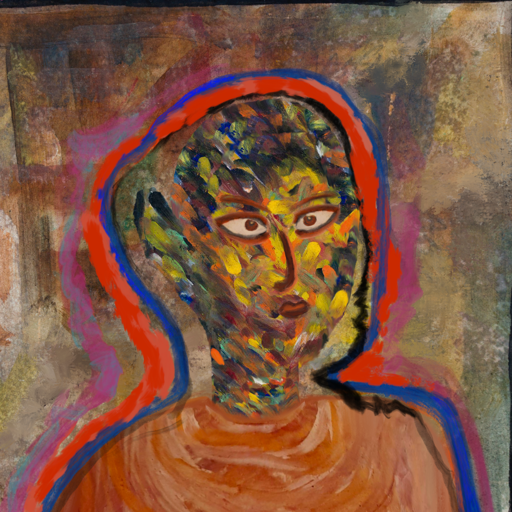
Background: Mosgoul, Head And Neck Side: An_Impression, Face Side: Roy_Bahadur, Bust: Pious_Lady, Hair Side: Experience, Head Accessory: Blank, Second Necklace: Blank, Necklace: Blank, Baby: Blank